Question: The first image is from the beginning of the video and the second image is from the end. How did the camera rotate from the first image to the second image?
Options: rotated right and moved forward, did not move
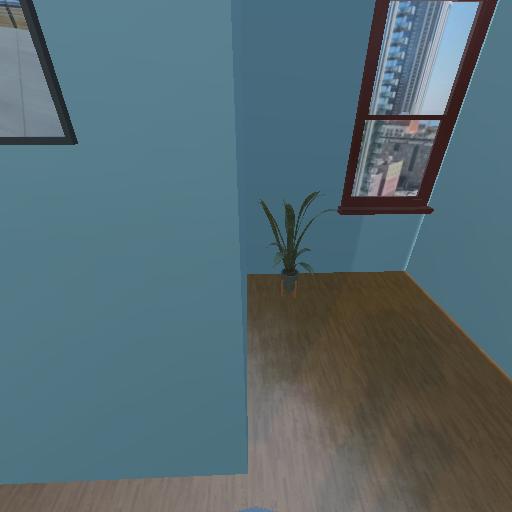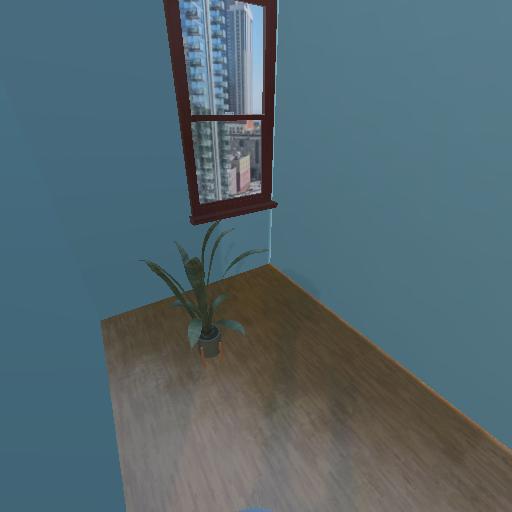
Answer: rotated right and moved forward